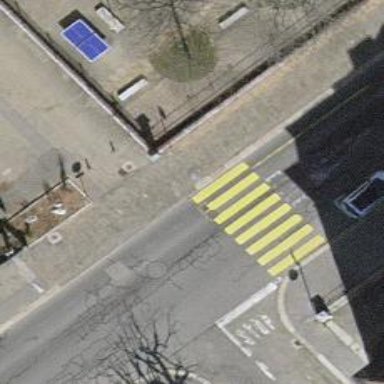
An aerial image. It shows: Zebra crossing for pedestrians.